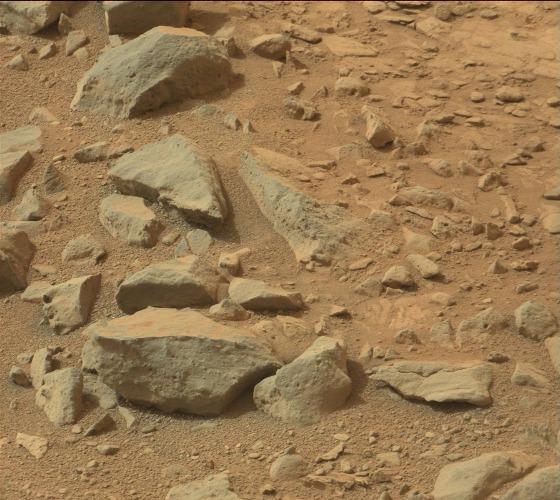
Terrain classes present: Bedrock, Gravel / Sand / Soil, Rock, Shadow